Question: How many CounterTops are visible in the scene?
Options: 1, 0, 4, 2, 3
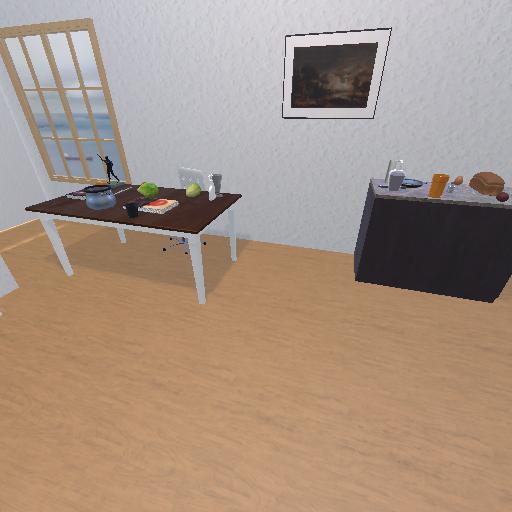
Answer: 1